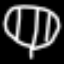
Label: leaf